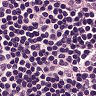
Metastatic tissue present: no